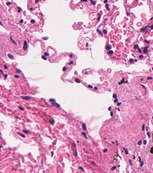
Tumor epithelial tissue: no
Tumor-associated stroma tissue: no
Normal tissue: yes